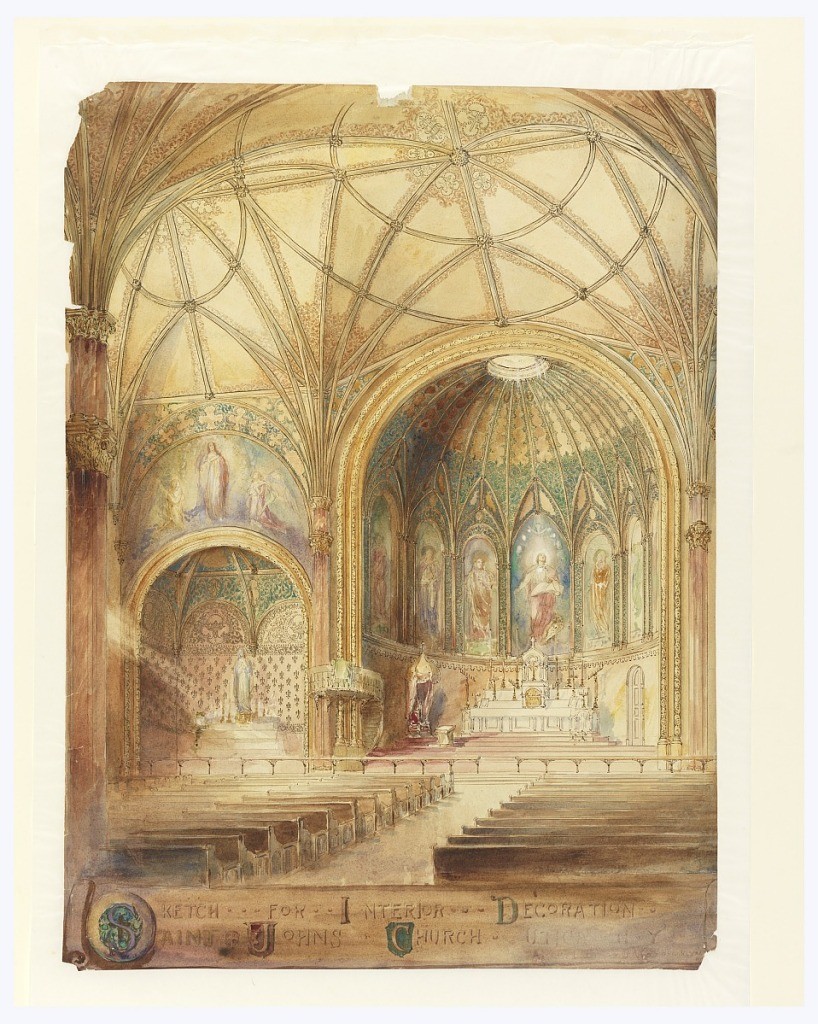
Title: Rendering of Interior, St. John's Church, Utica, NY
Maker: Leon Dabo, American, 1868–1960
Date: ca. 1902
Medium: Brush and watercolor, gouache, graphite on paper
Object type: Drawing
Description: View looking toward altar, set in a vaulted apse with seven stained glass windows.